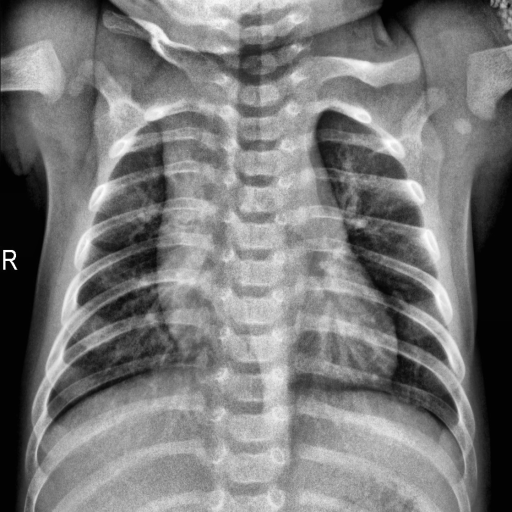
Finding: NORMAL